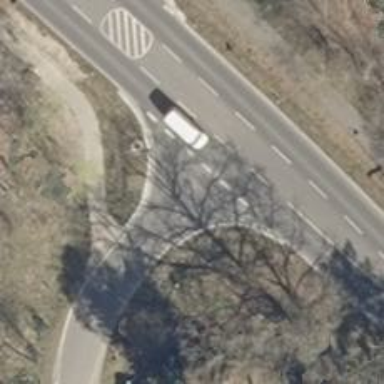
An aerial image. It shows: Road with "give way" sign.